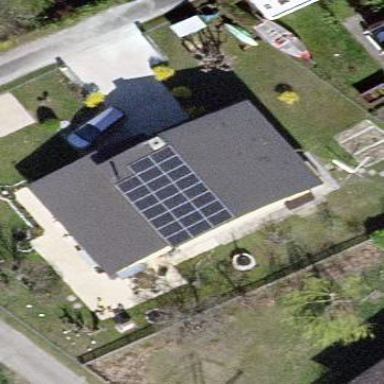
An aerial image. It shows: Solar power generator utilizing photovoltaic technology with solar photovoltaic panels.